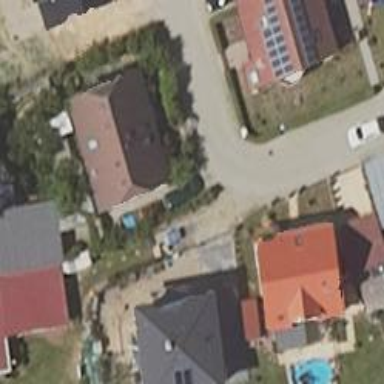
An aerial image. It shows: Living street.